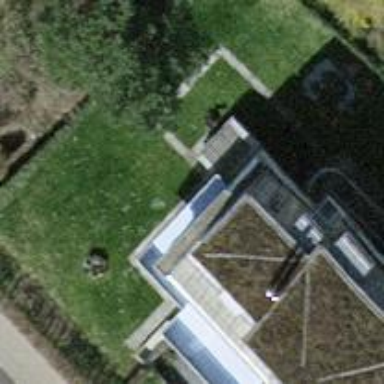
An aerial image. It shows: View of roof of building.